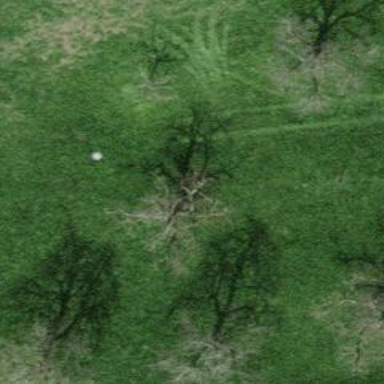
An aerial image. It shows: Broadleaved tree with lush foliage.